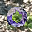
Label: 0